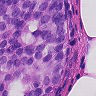
Metastatic tissue present: yes